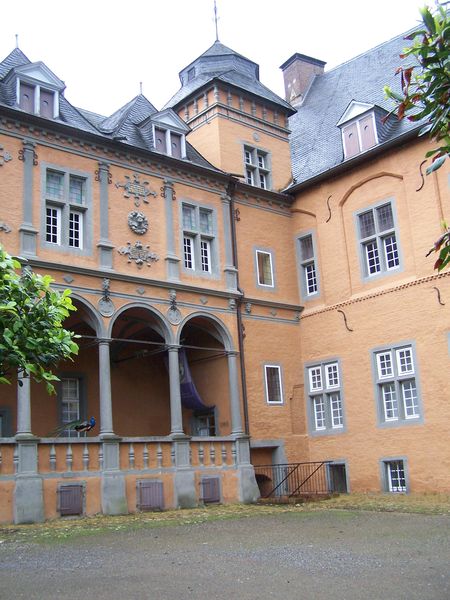
Titel: Schloss Rheydt
Standort: Mönchengladbach-Rheydt (EU - NRW)
Schlagwörter: baum, blätter, himmel, bäume, grün, bunt, fenster, grau, orange, säule, säulen, dach, gebäude, haus, schloss, turm, ornage, ecke, dächer, mauer, sprossenfenster, backstein, hof, jugendstil, stuck, geländer, foto, eingang, erker, arkade, innenhof, hauswand, sprossen, türmchen, türme, balustrade, pfau, sims, ballustrade, kellerfenster, fenstersprossen, säulengang, gibel, italienisch, renovierung, dreicke, abgang, altbau, dachgibel